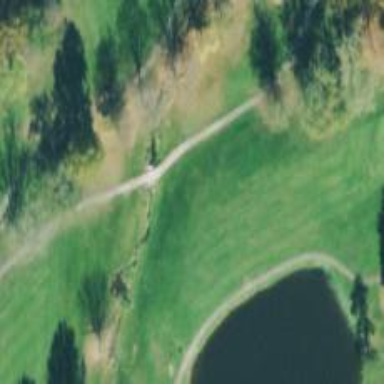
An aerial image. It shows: Path on bridge over golf course.